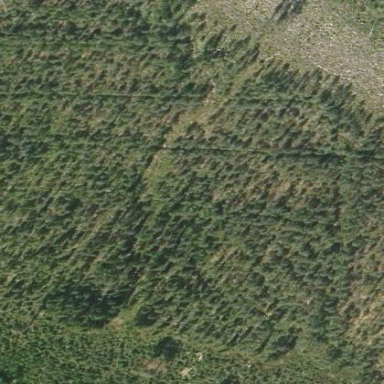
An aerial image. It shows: Woodland consisting mainly of needle-leaved trees.